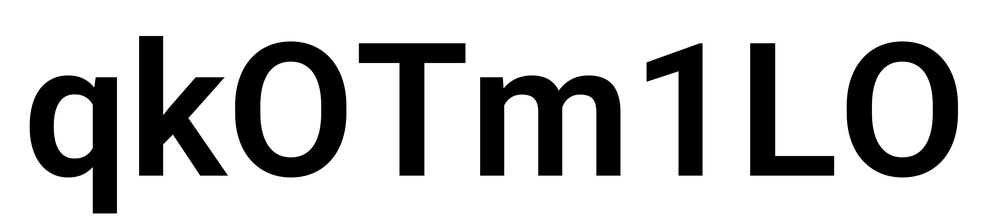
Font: Roboto_SemiBold